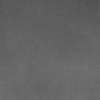
Label: dusty